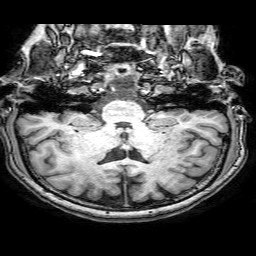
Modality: T1w
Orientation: sagittal
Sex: female
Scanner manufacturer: philips
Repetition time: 0.00816 s
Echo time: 0.00376 s